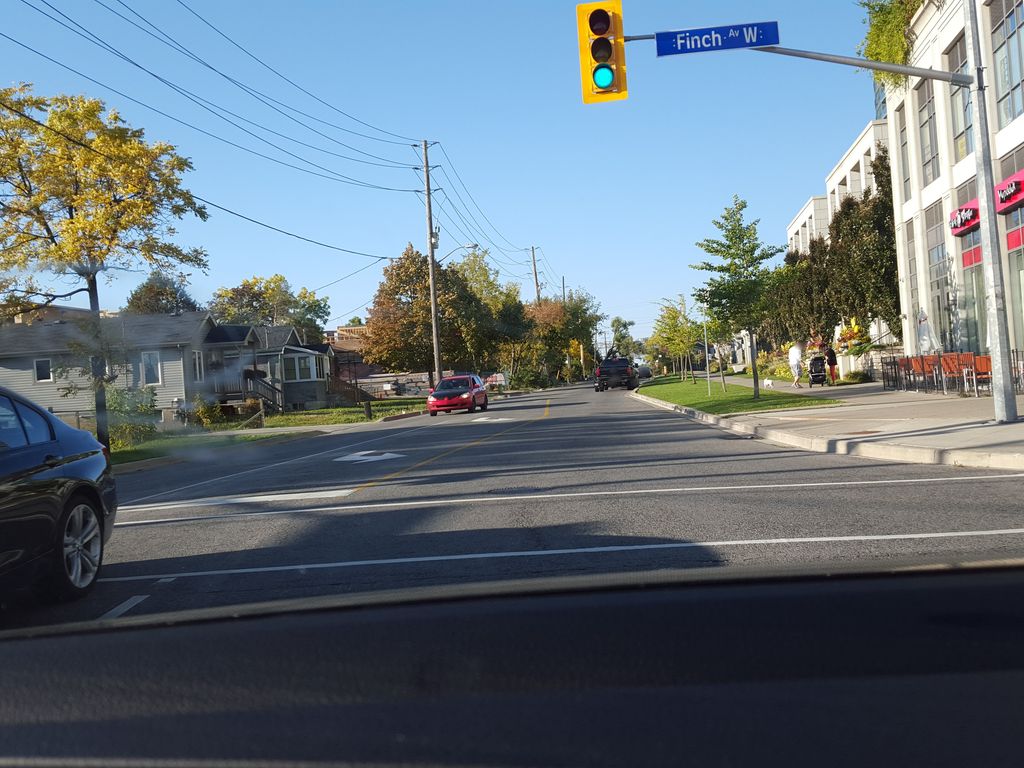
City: toronto